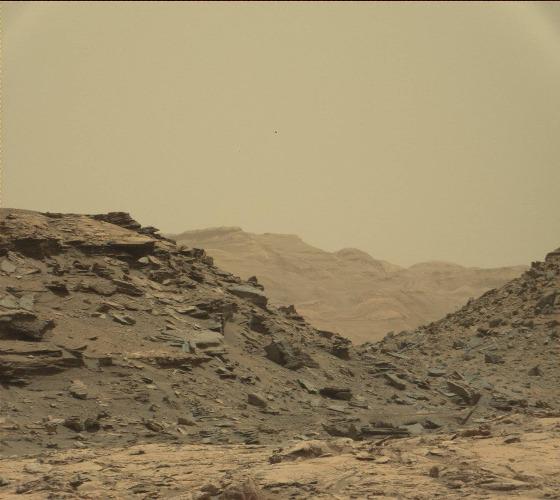
Terrain classes present: Bedrock, Gravel / Sand / Soil, Rock, Shadow, Sky / Distant Mountains